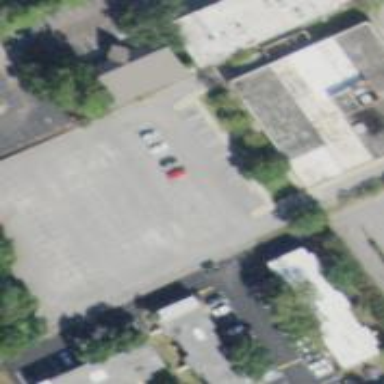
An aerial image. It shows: Parking space.